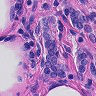
Metastatic tissue present: yes